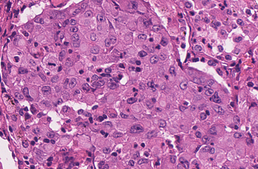
Tumor epithelial tissue: yes
Tumor-associated stroma tissue: yes
Normal tissue: no